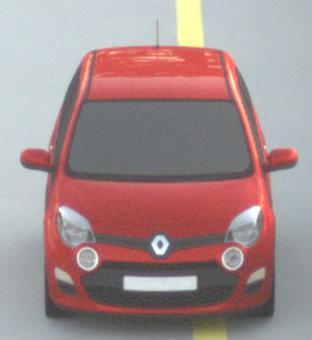
Make: Renault
Model: Twingo 1.2 LEV 16V 75
Detailed model: Twingo (II)
Model produced from: 2012/01
Model produced until: 2014/07
Doors: 3
Color: red
Road condition: dry road
Daytime: sunrise or sunset
Contrast: low contrast